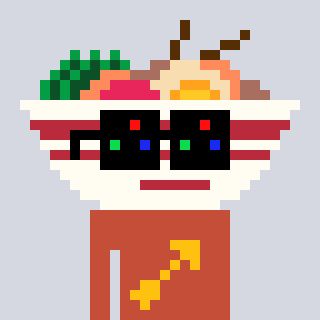
a pixel art character with square black sunglasses, a noodles-shaped head and a rust-colored body on a cool background